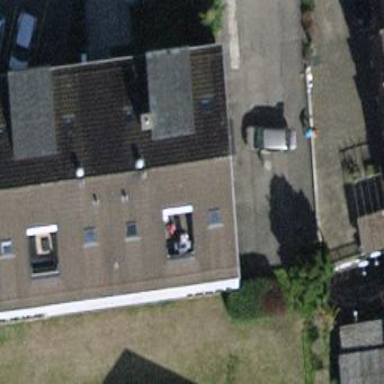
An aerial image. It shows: Building.